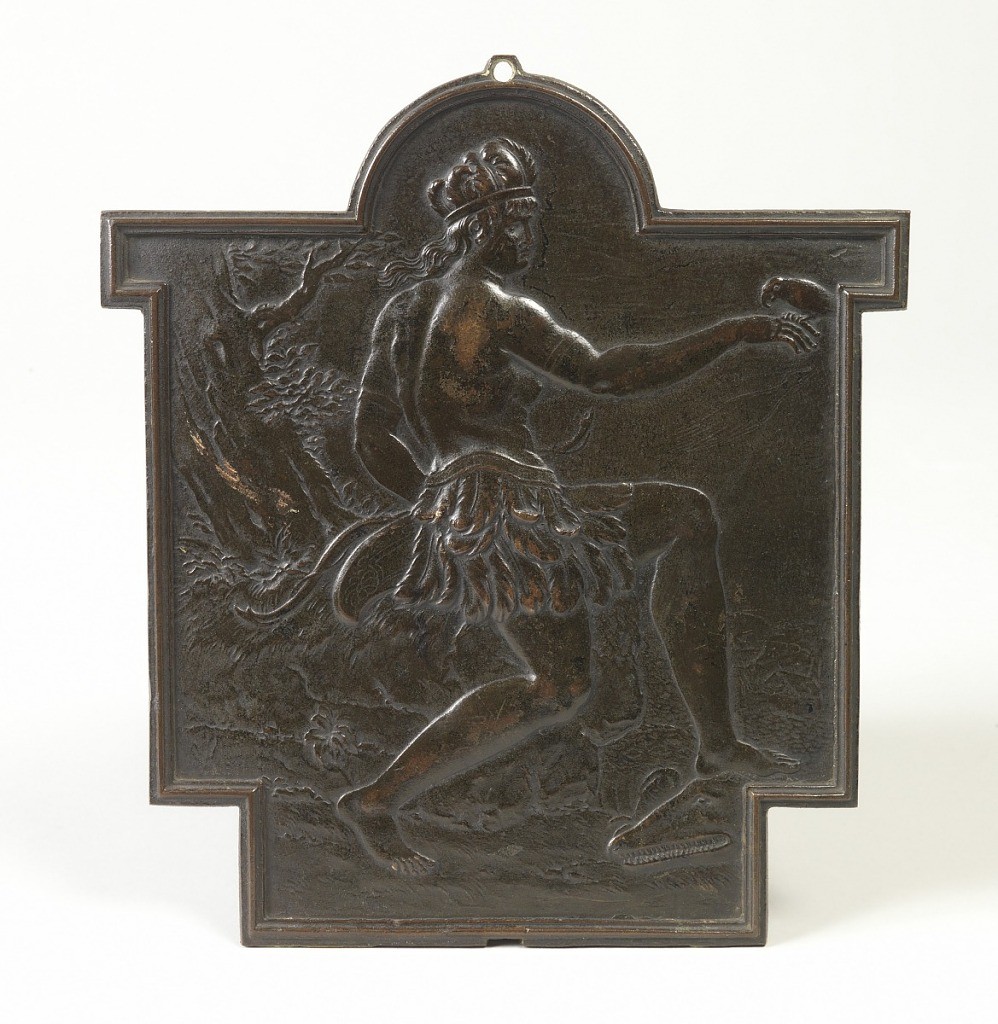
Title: Four Continents
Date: ca. 1770
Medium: Bronze
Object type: Plaque
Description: All relief plaques rectangular with domed tops and projections to the side, probably made to fit into a specific framework or piece of furniture.
(a) Asia seated holding a gadrooned lamp in one hand and a leafy branch in the other, a camel's head coming in on the left; (b) Europe, seated holding a cornucopia of fruit and wheat above a helmet, on one side, the other arm around a tempietto a horse's head above, and with bishop's mitre in front and with ewer and basin below,  and below her feet, a classical bust on books, a palette and brushes above a recorder or flute; (c) Africa-female African seated figure, her tightly curled hair in close cropped cap, one hand raised holding a crab, the other resting on a lion, a palm tree in the crook of her arm; (d) America, a Native American seated in feather skirt and with feather headdress, bare chested and barefoot, a rugged landscape with tree to one side, holding a parrot out on his hand above an alligator under his foot on the other.